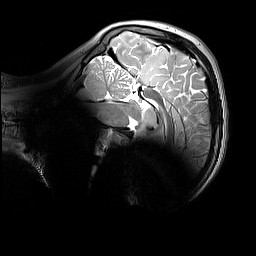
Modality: T2w
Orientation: sagittal
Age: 13
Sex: male
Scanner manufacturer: siemens
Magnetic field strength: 3 T
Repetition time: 3.2 s
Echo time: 0.408 s